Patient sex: F
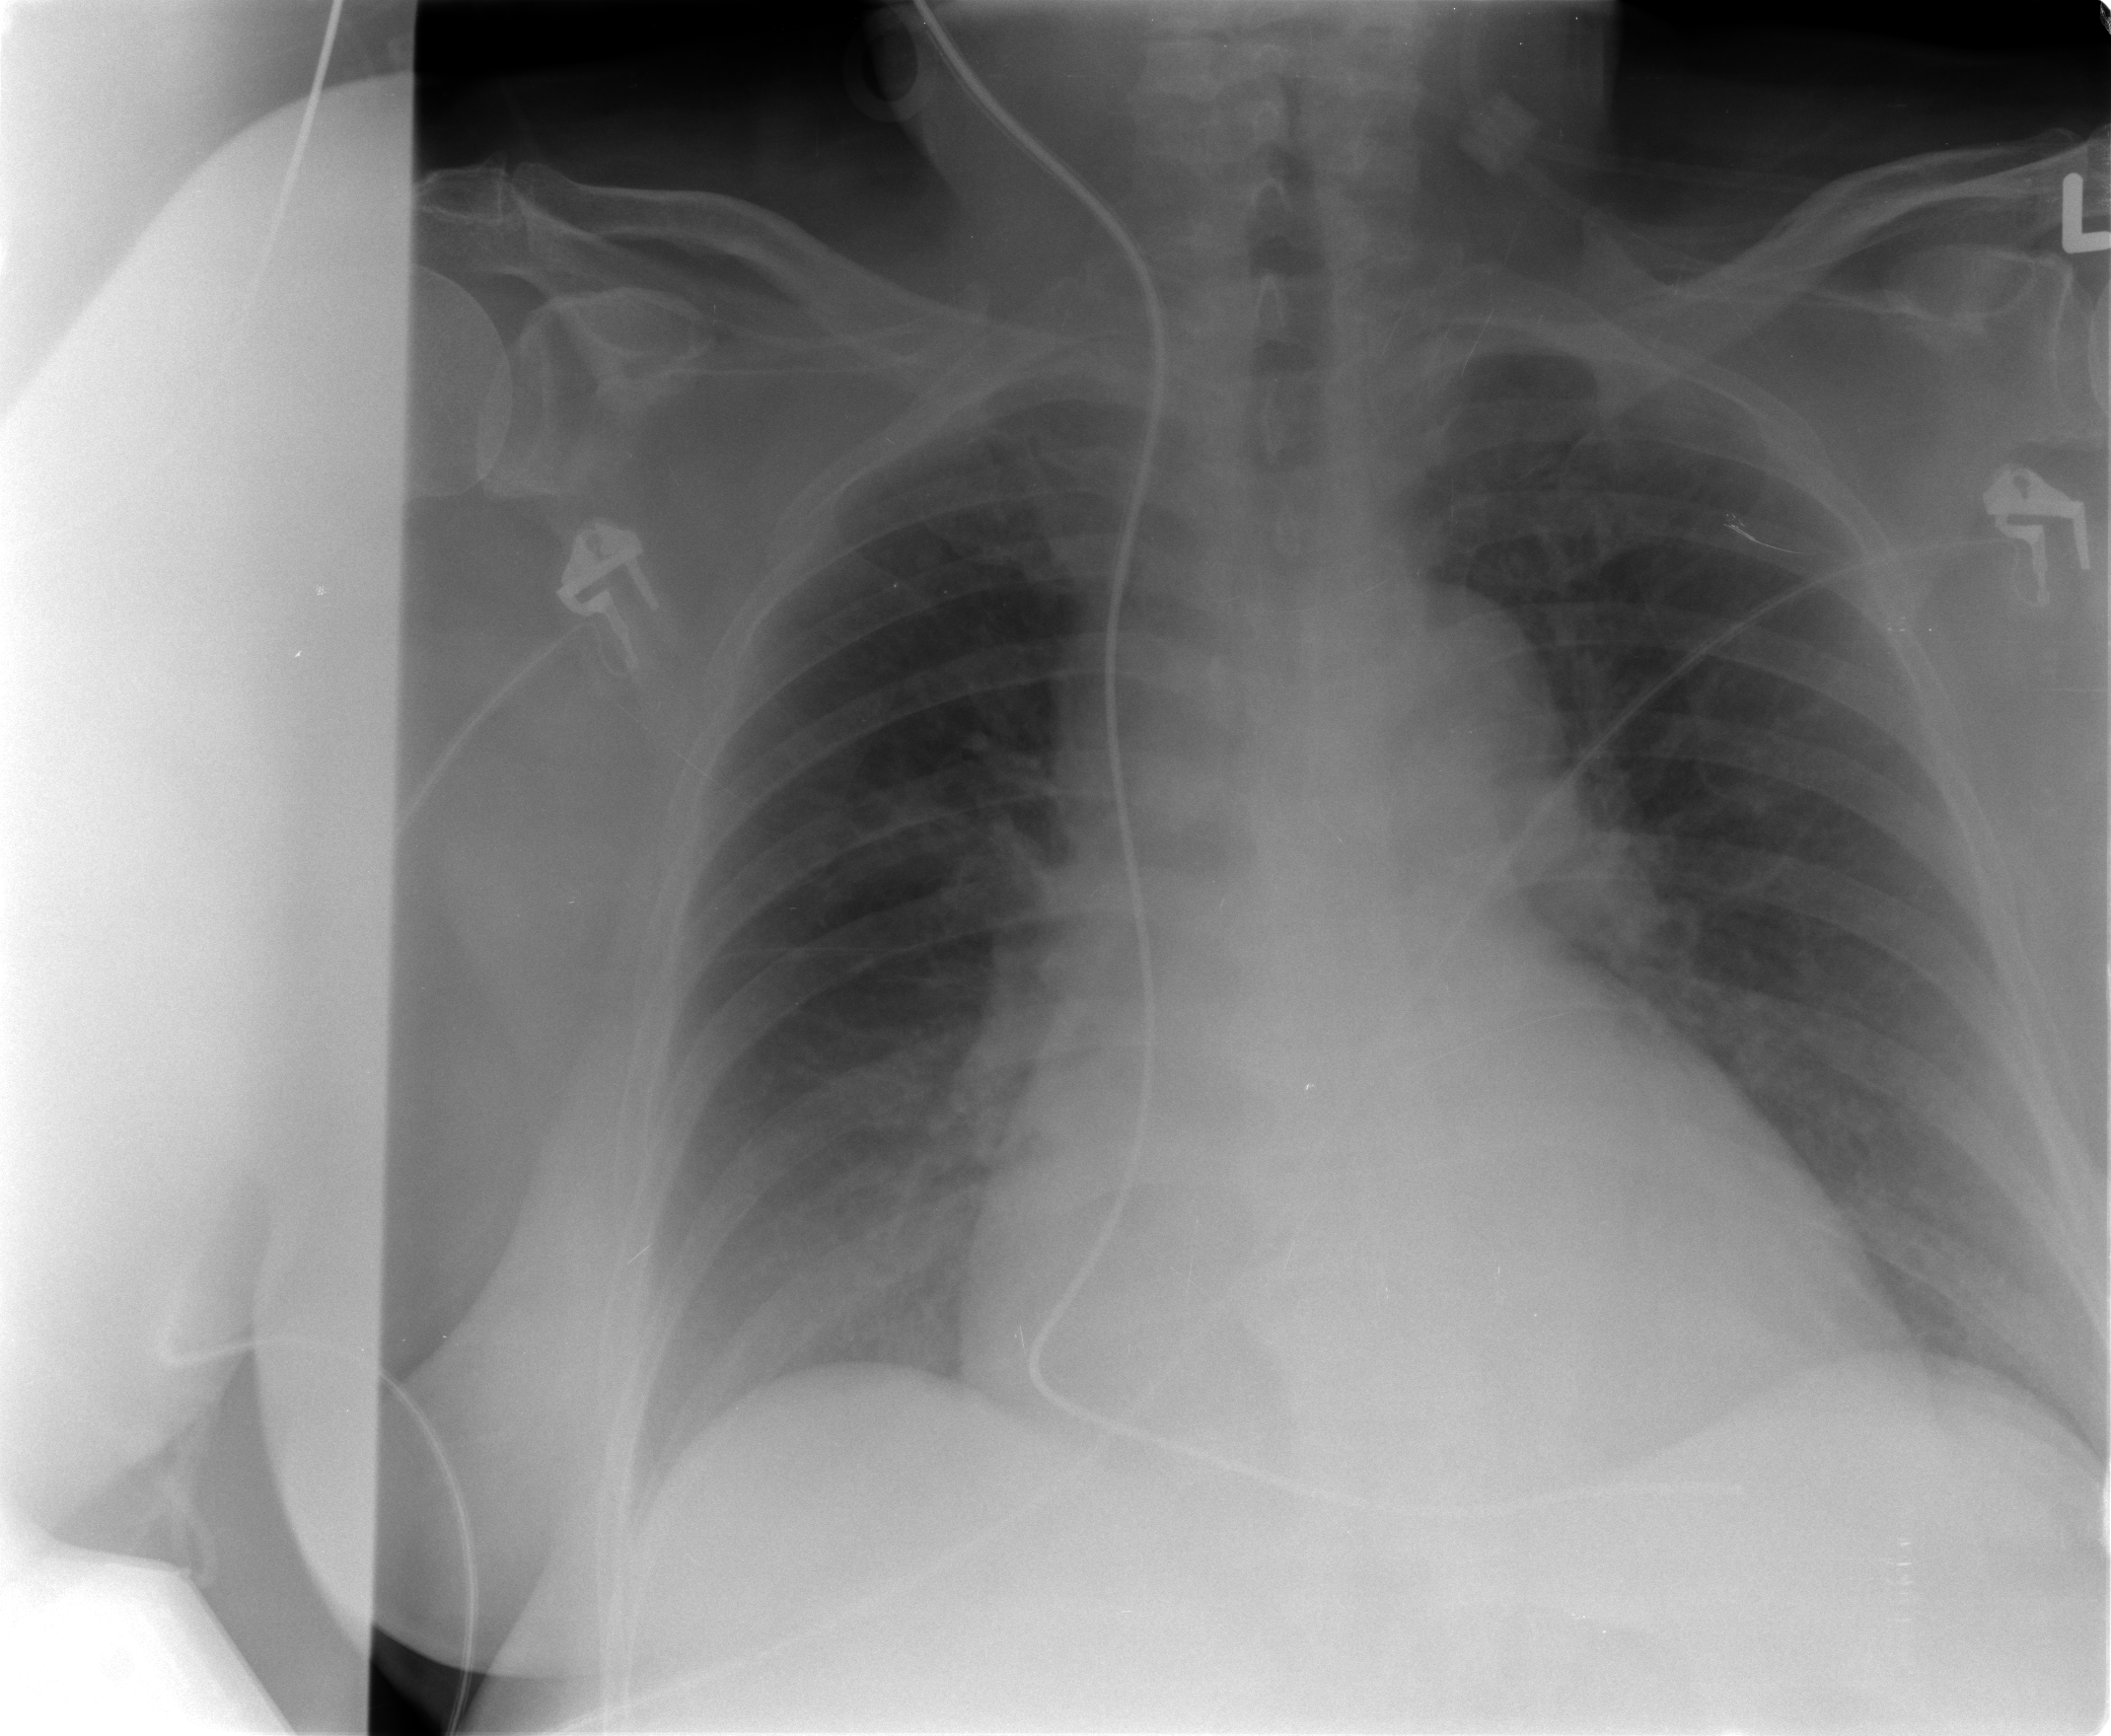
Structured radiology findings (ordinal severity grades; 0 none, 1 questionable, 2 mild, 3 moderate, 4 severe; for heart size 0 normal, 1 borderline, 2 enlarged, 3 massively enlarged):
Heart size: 2
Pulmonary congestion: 1
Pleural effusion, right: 0
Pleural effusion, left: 1
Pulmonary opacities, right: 0
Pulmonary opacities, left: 0
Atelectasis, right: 1
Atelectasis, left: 1